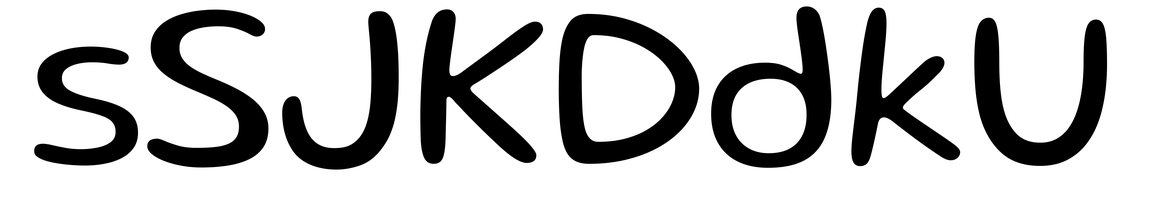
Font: Gluten_Light